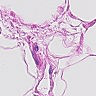
Metastatic tissue present: no